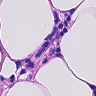
Metastatic tissue present: no